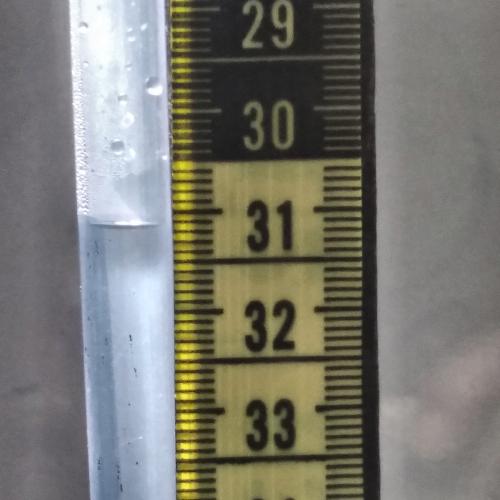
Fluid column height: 31.1 cm